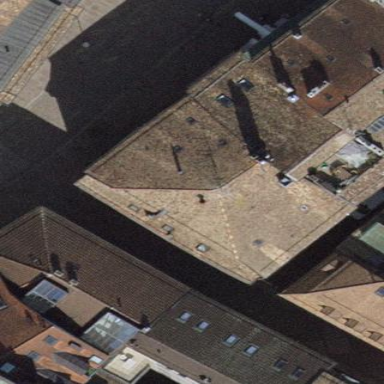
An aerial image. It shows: Building with gabled roof made of roof tiles. The roof is oriented across the structure.